Interaction volume radius: 5 \u00c5
Interaction volume height: 25 \u00c5
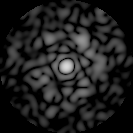
Disorder parameter: 0.7137